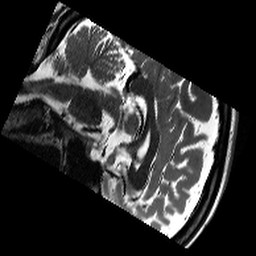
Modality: T2w
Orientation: sagittal
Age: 31
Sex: female
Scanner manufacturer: siemens
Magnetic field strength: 3 T
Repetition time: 11.39 s
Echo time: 0.09 s